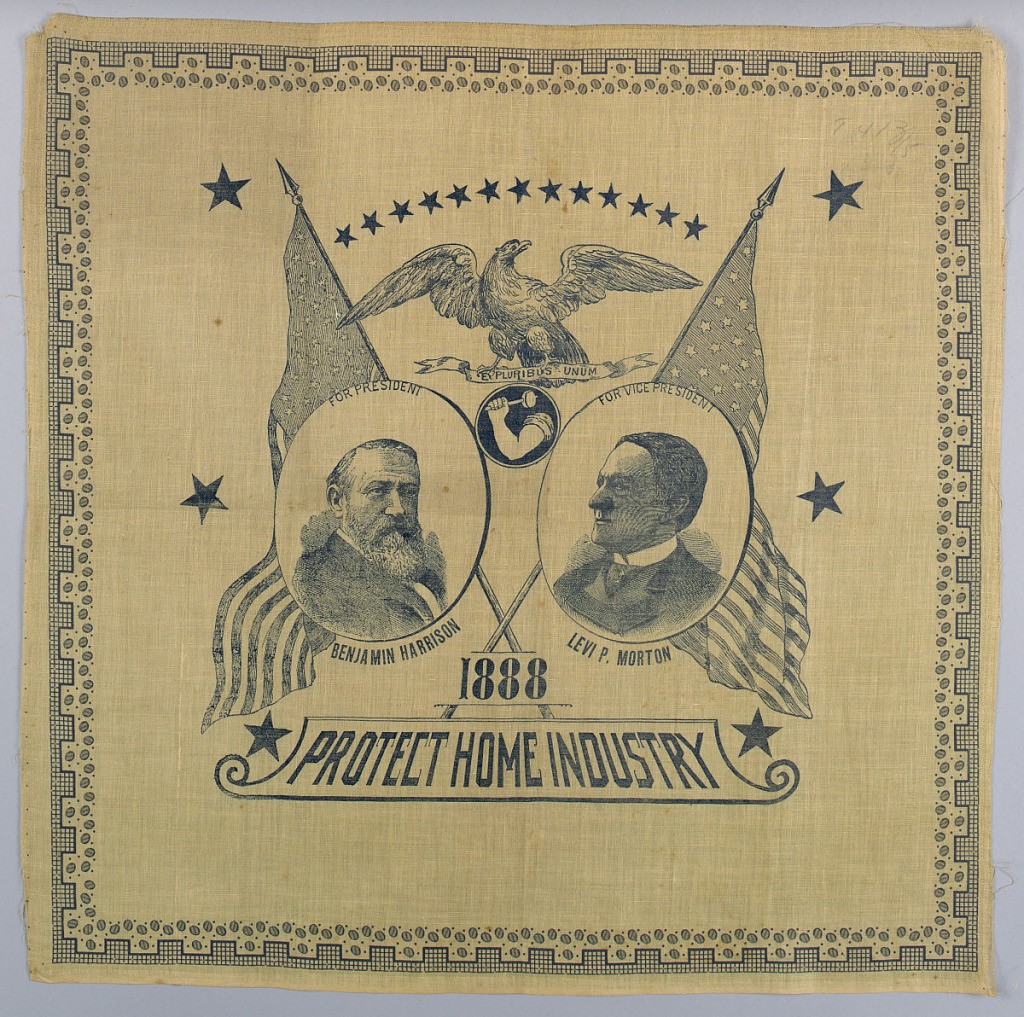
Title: Handkerchief
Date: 1888
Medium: cotton Technique: printed
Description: Handkerchief printed in blue on a white ground has in the center portrait medallions of Benjamin Harrison and Levi P. Morton with the year 1888 below. The slogan "PROTECT HOME INDUSTRY" is enclosed below in a scrolling banner. Eagle with thirteen stars is above with two American flags behind both portrait medallions. Border design of fret, circles, and dots.